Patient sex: F
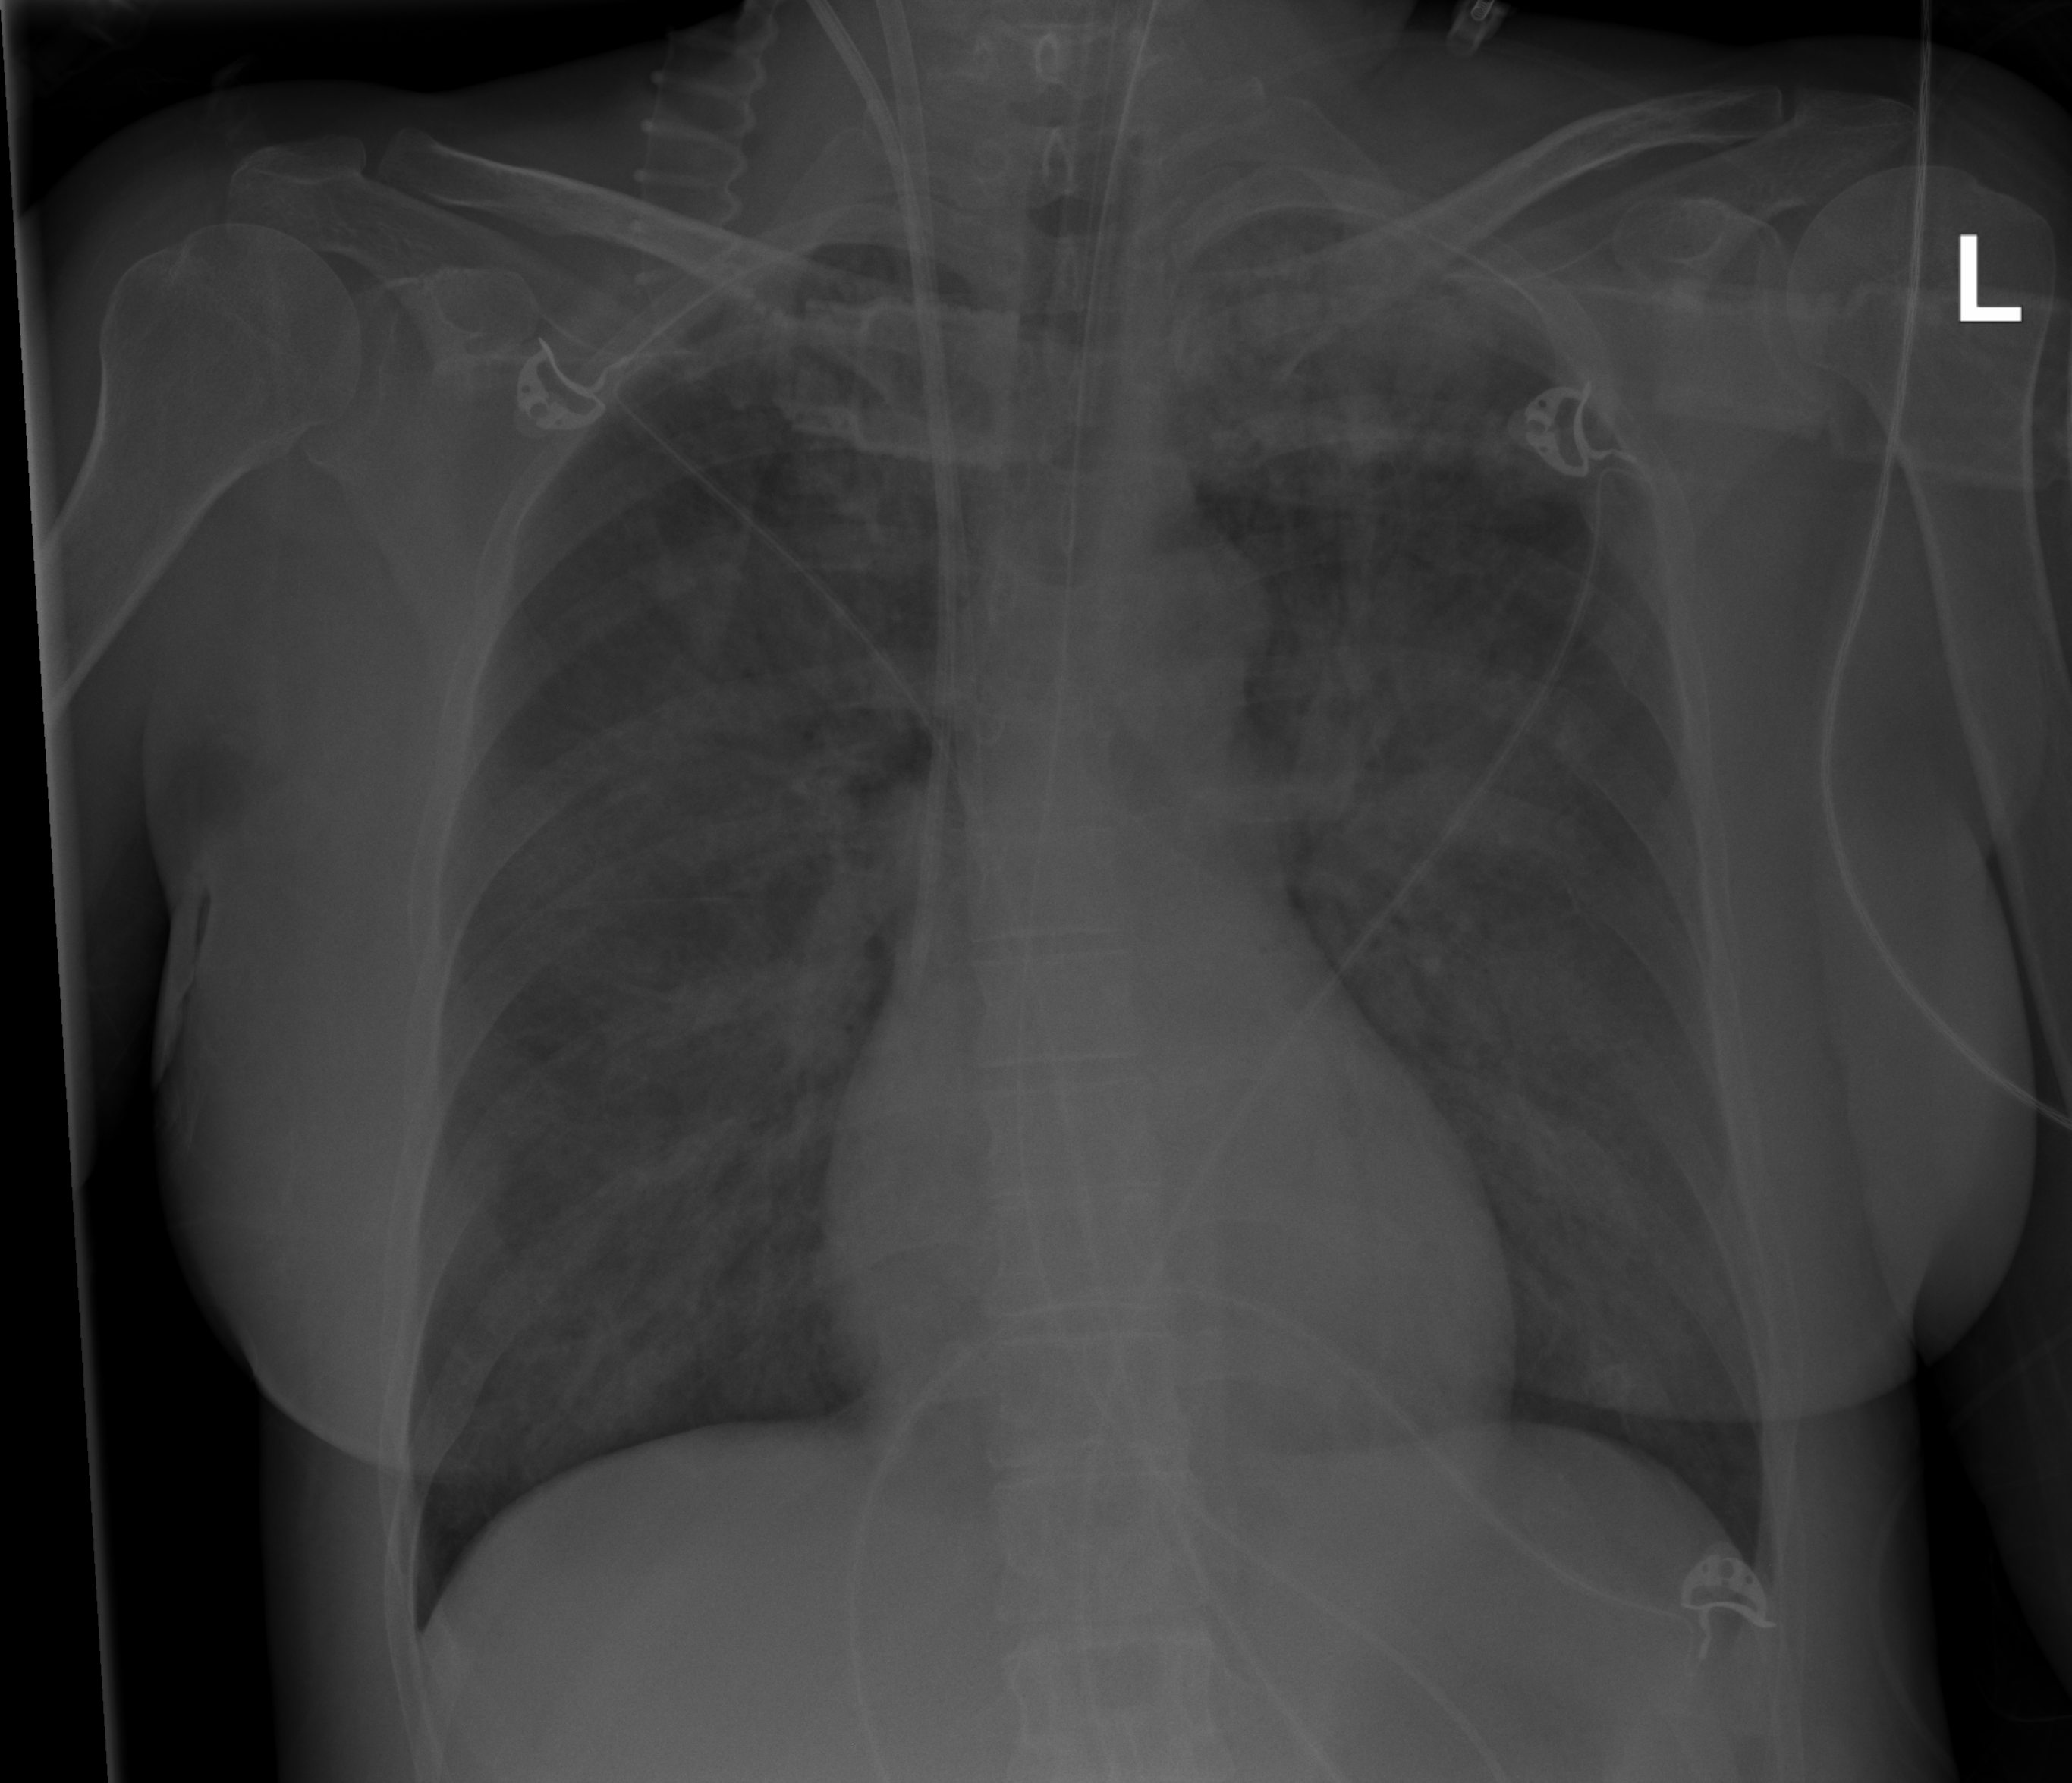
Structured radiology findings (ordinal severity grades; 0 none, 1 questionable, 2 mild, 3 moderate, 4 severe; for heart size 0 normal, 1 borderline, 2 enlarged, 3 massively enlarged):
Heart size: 0
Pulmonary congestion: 1
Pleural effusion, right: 0
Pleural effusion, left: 0
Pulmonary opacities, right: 4
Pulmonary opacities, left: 4
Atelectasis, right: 3
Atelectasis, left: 3